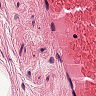
Metastatic tissue present: no